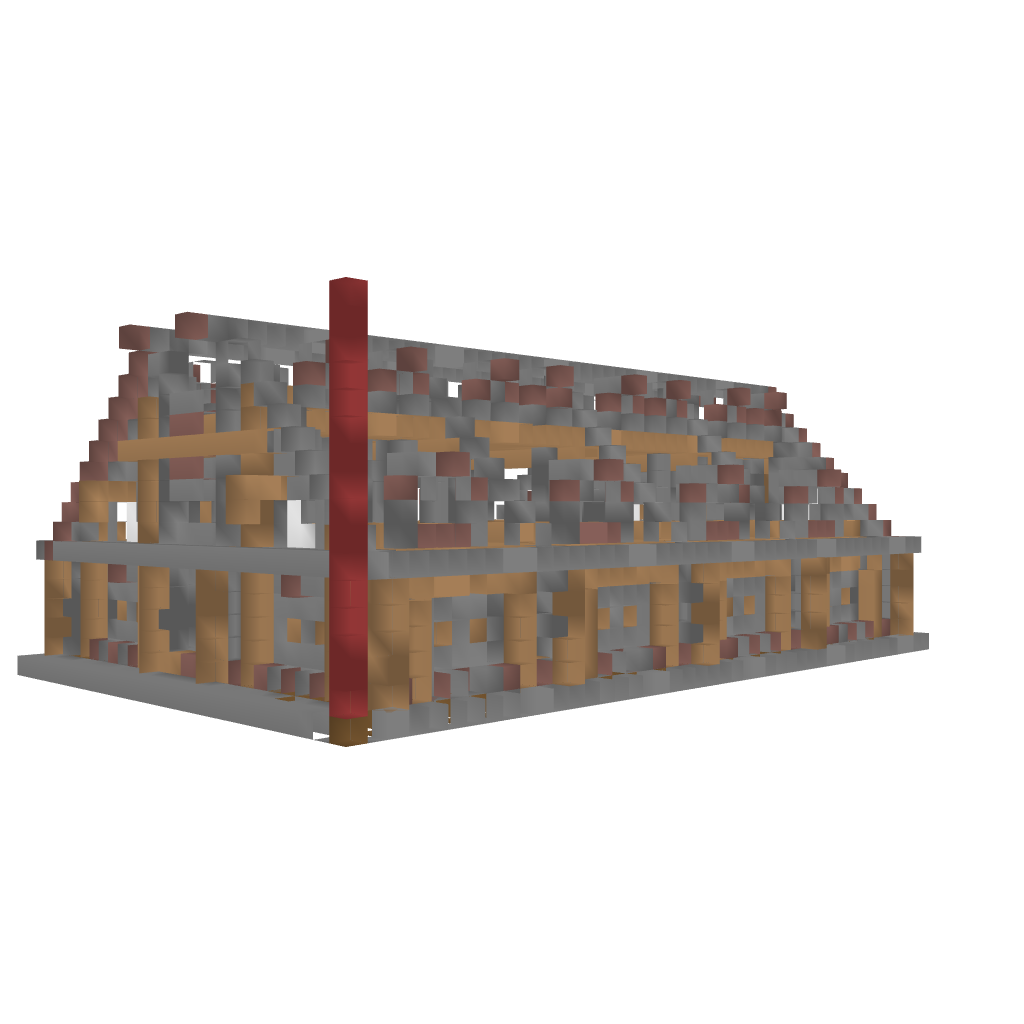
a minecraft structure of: Stable 1 bad low quality